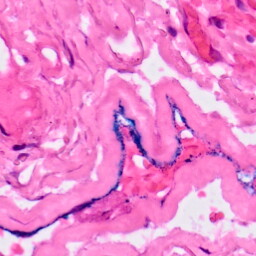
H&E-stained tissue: Lung